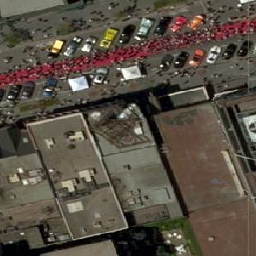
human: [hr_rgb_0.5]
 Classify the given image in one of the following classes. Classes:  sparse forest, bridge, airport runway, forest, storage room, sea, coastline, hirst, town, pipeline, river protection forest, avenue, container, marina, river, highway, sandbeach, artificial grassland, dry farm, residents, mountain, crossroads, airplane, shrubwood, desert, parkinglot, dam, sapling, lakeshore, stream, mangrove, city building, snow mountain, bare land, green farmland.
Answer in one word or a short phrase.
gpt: city building